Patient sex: M
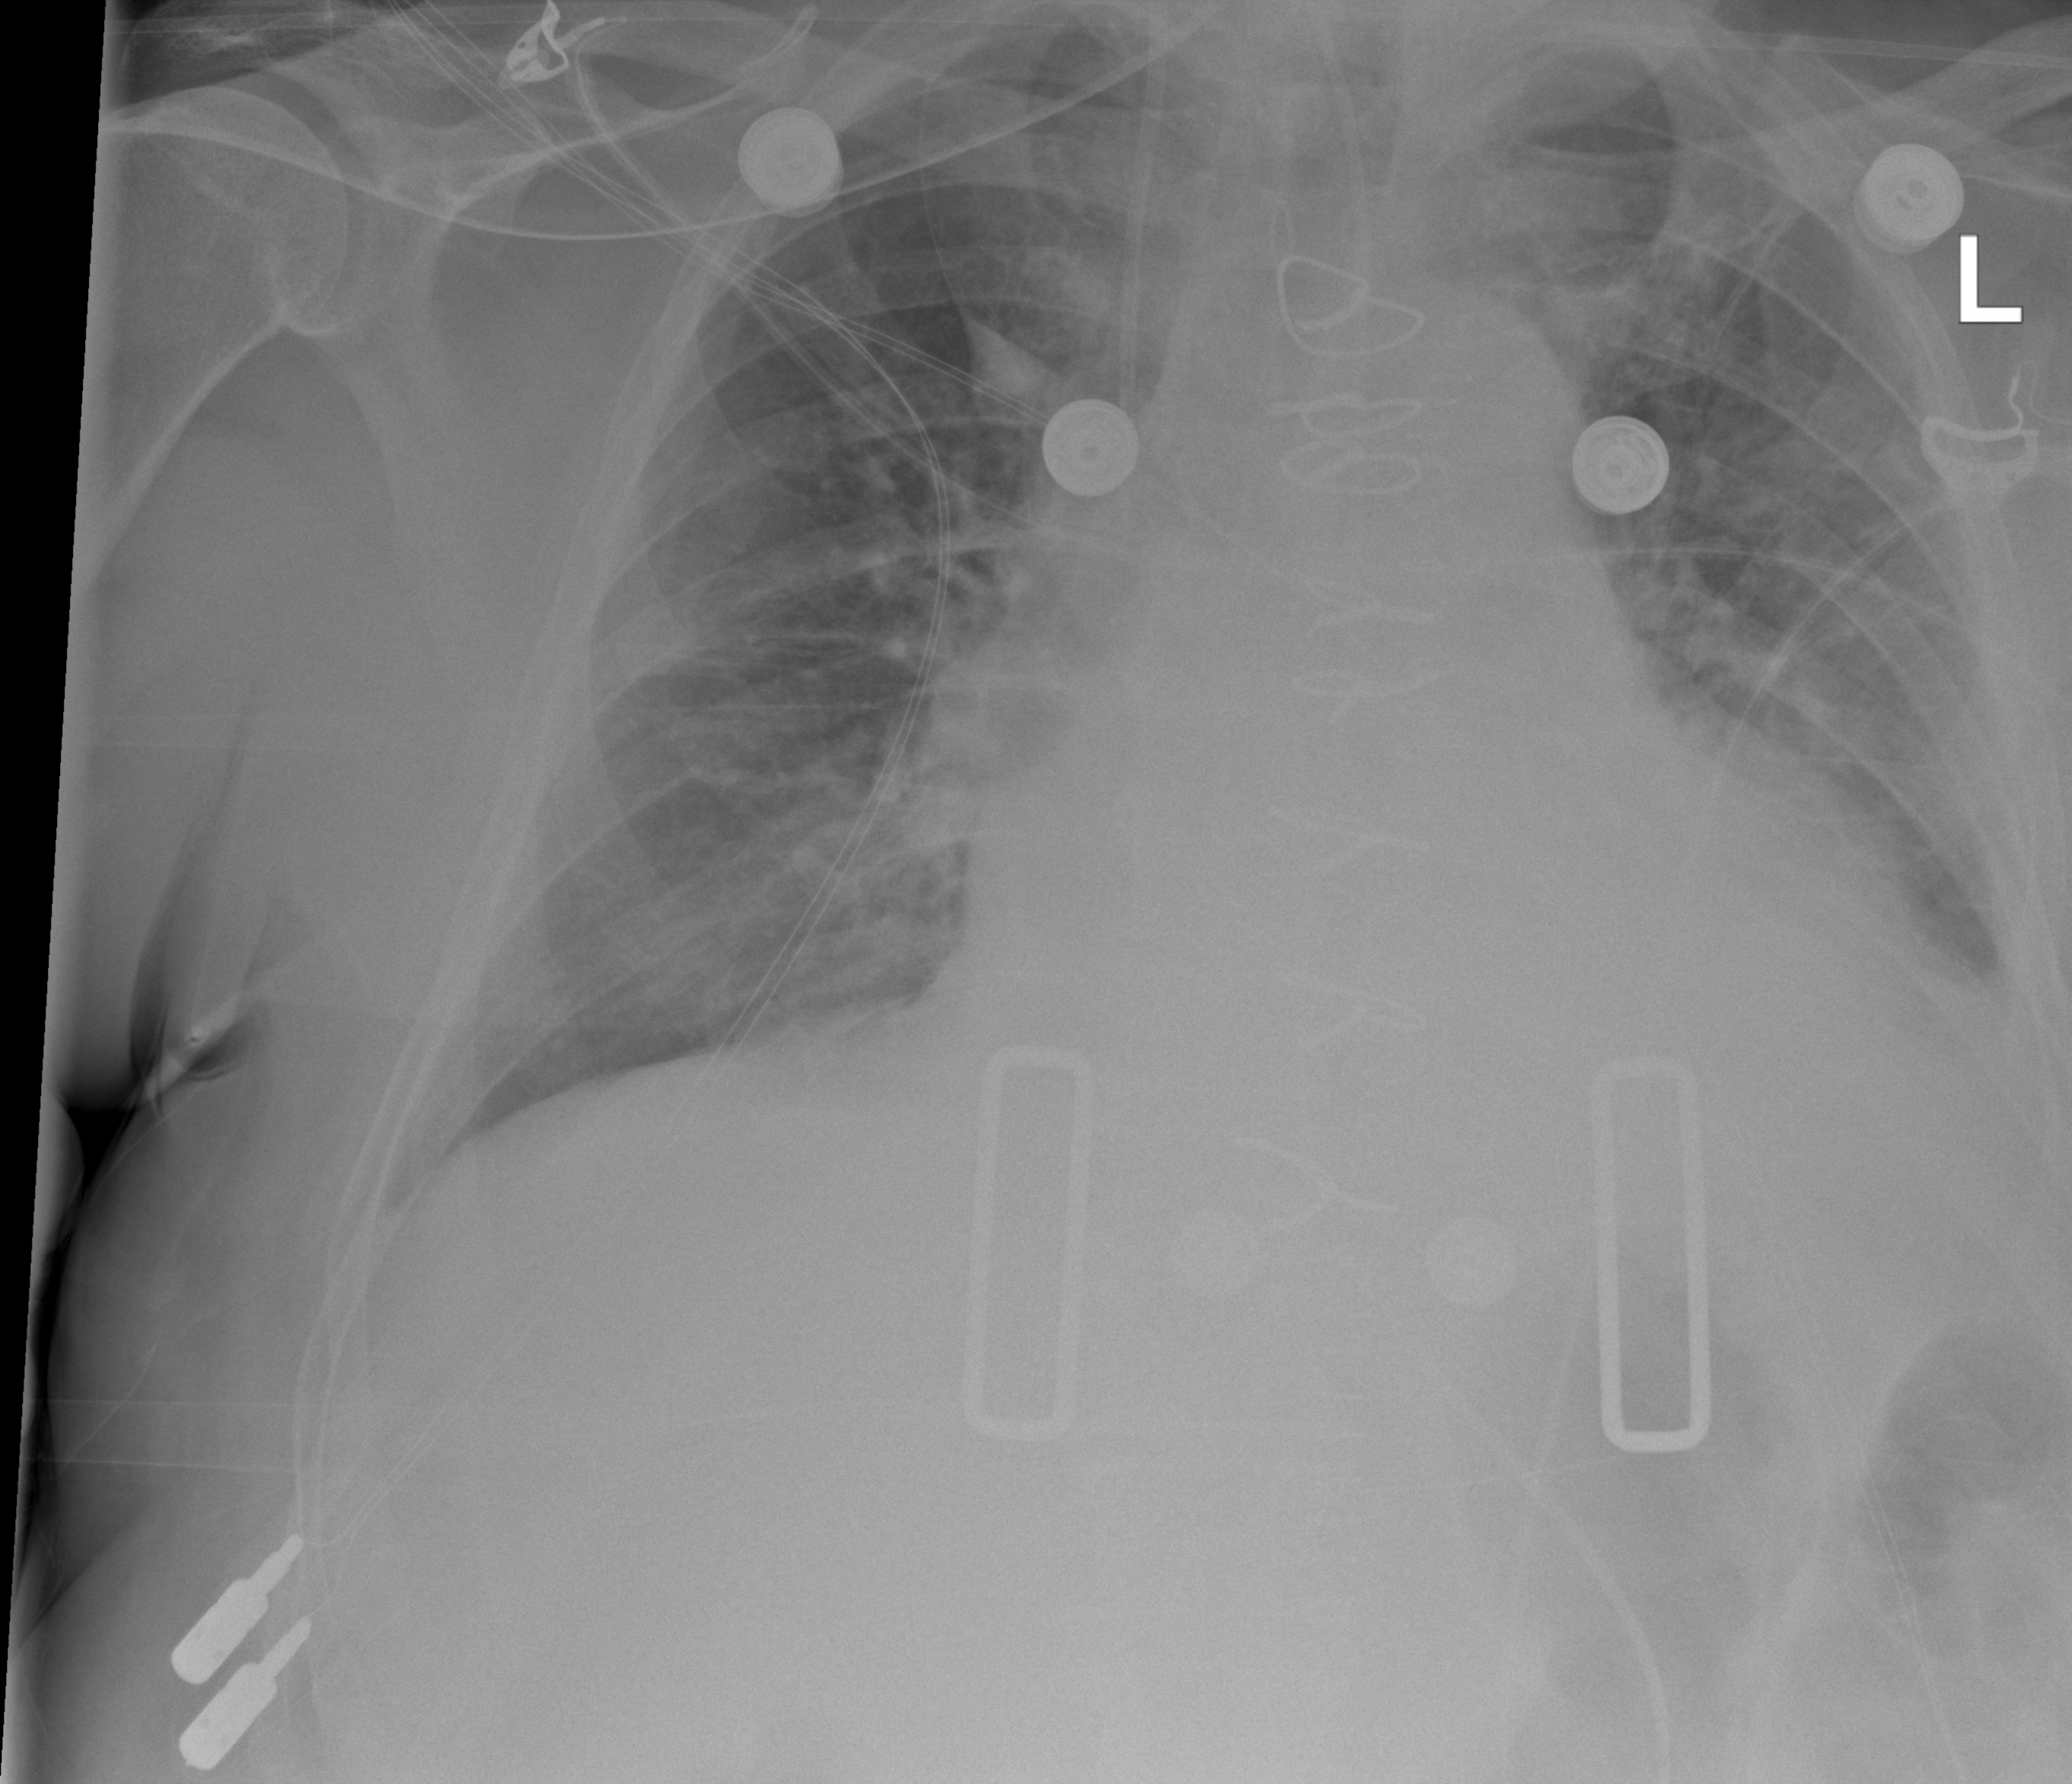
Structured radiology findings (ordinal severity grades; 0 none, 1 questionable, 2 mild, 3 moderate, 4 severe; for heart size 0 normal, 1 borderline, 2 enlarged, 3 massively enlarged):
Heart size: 2
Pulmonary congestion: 2
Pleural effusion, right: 0
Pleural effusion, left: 2
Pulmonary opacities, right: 2
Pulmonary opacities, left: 2
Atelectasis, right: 2
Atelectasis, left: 2